Question: I've got a containing box that has a 'border-radius' then I have an element within the container that also has a 'border-radius' set, and it butts up against the edges of the box.
The containing box is "bleeding" around the edges of the interior box:

You can see it in action here: <URL>
How can I fix this?
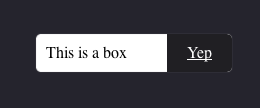
Answer: It's easy to fix setting bigger radius for container border:
'''
div {
background:white;
border-radius: 5px 8px 8px 5px;
}
'''
See here <URL>
In addition you don't have to use -webkit and -moz preffixes anymore, support for border-radius is <URL>.